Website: lowes
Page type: receipt
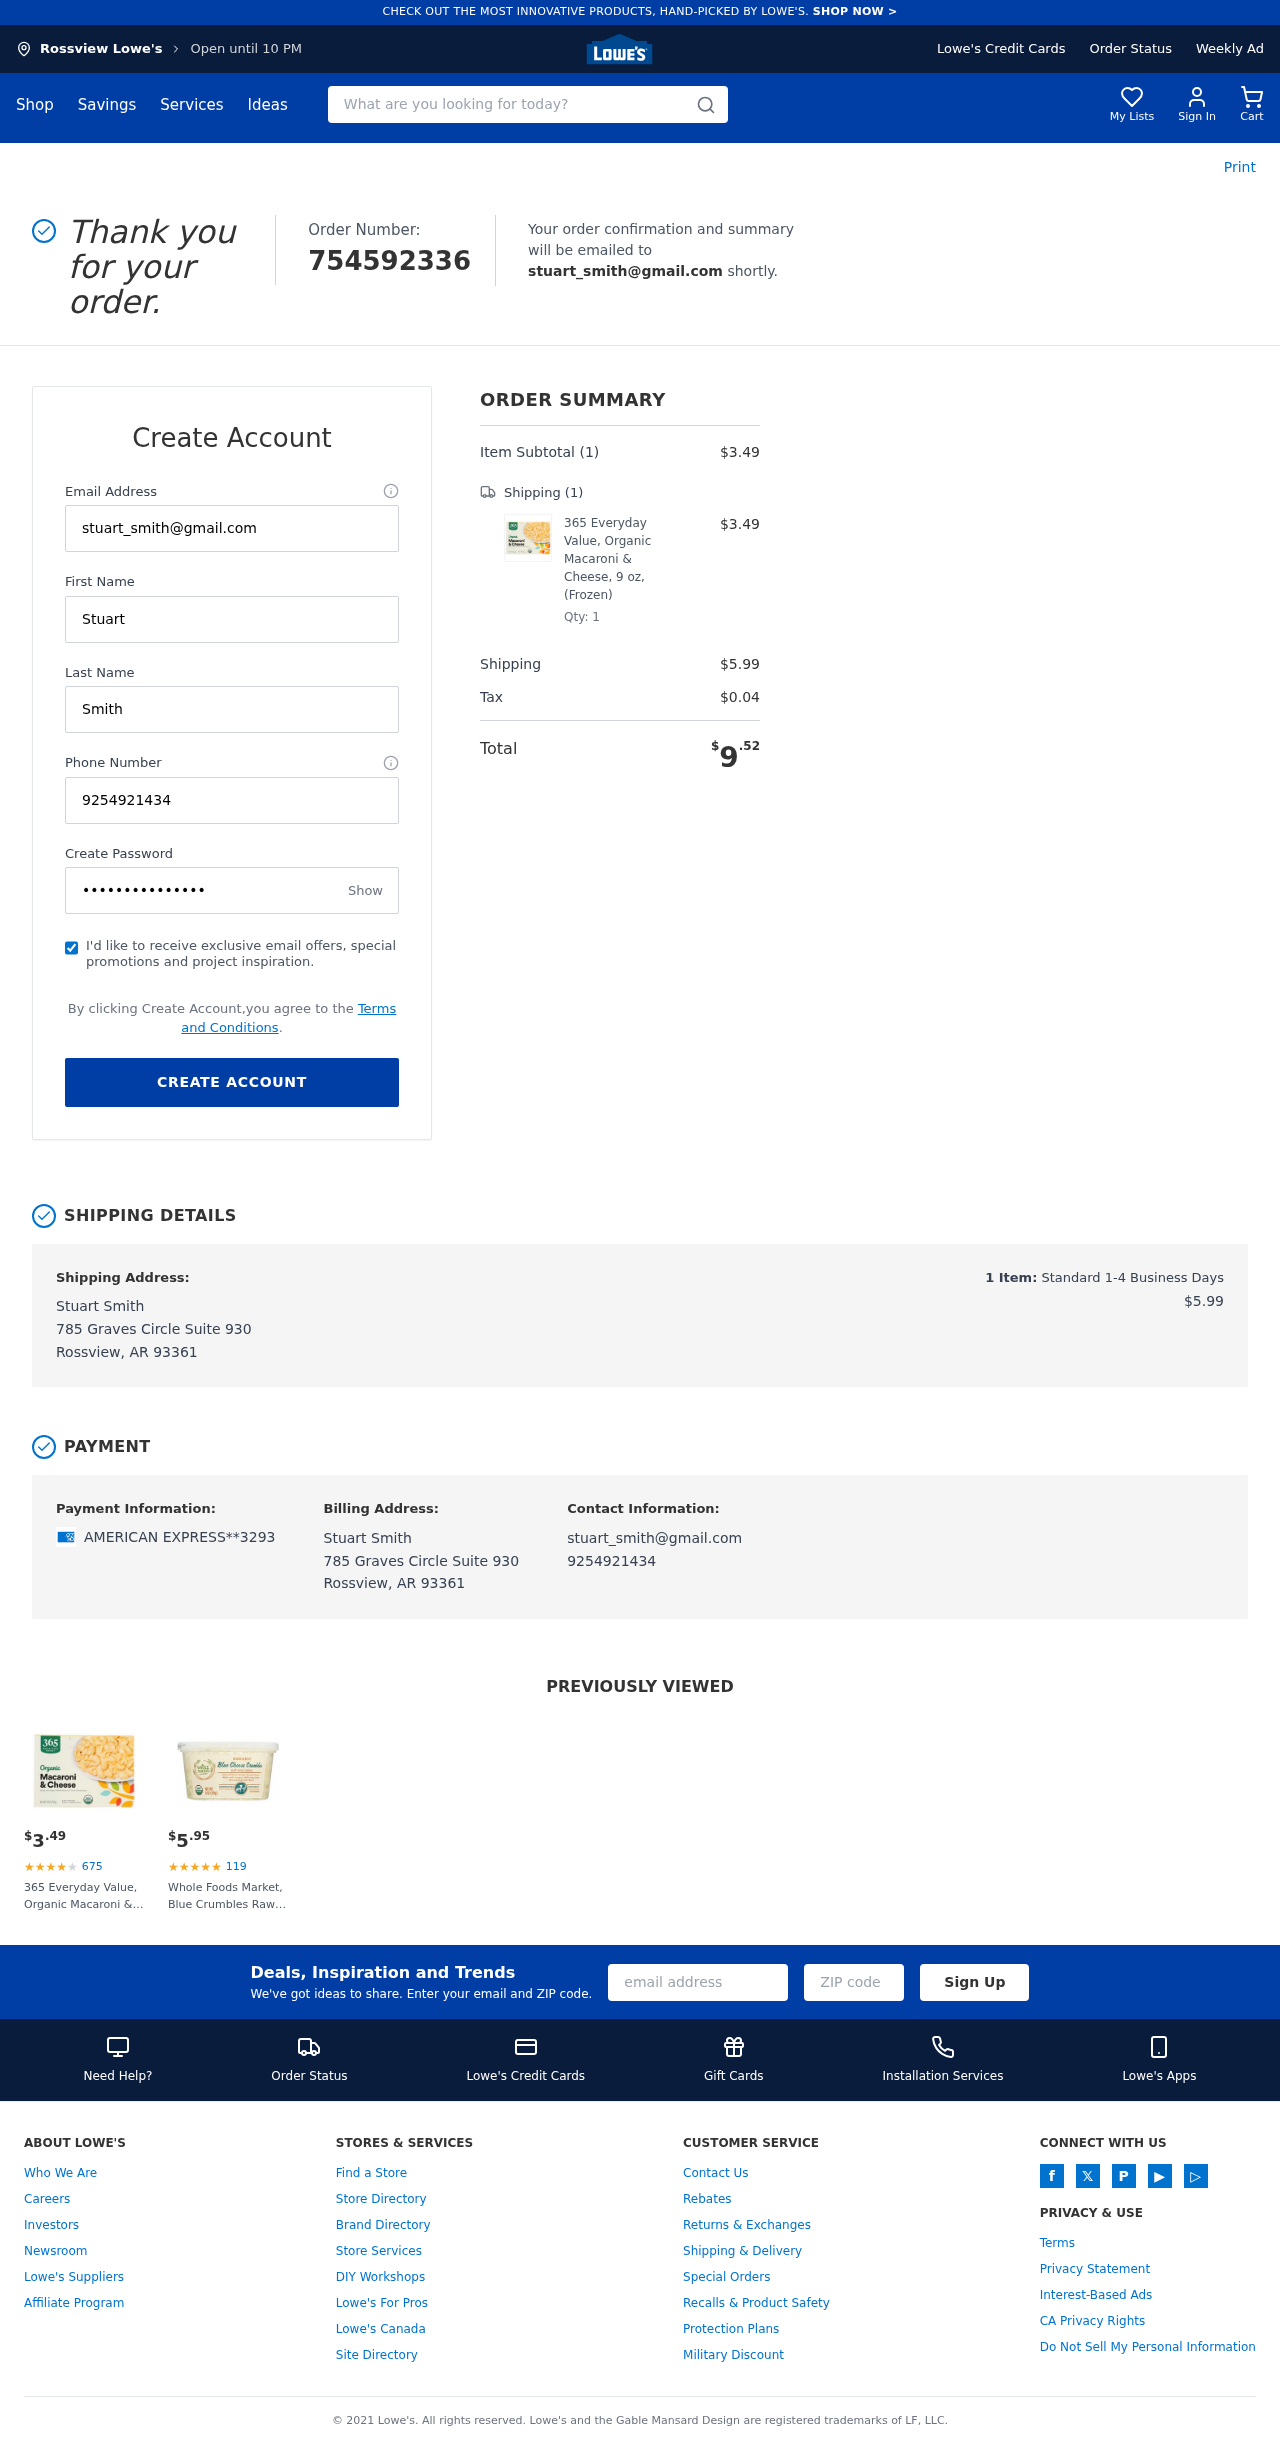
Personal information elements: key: PII_CARD_LAST4
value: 3293
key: PII_CARD_TYPE
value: AMERICAN EXPRESS
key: PII_CITY
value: Rossview
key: PII_EMAIL
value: stuart_smith@gmail.com
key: PII_FULLNAME
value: Stuart Smith
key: PII_PHONE
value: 9254921434
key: PII_STREET
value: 785 Graves Circle Suite 930
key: PII_FIRSTNAME
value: Stuart
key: PII_LASTNAME
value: Smith
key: PII_CITY_STATE_ZIP
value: Rossview, AR 93361
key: PII_FULLNAME2
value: Stuart Smith
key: PII_FULLNAME3
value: Stuart Smith
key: PII_FIRSTNAME2
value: Stuart
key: PII_FIRSTNAME3
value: Stuart
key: PII_LASTNAME2
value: Smith
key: PII_LASTNAME3
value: Smith
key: PII_FIRSTNAME_DERIVED
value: Stuart
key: PII_LASTNAME_DERIVED
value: Smith
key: PII_FULLNAME_DERIVED
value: Stuart Smith
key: PII_NAME_FULL_DERIVED
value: Stuart Smith
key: PII_STREET2
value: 785 Graves Circle Suite 930
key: PII_CITY_STATE_ZIP2
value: Rossview, AR 93361
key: PII_EMAIL2
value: stuart_smith@gmail.com
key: PII_EMAIL3
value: stuart_smith@gmail.com
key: PII_PHONE_LINE
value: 1434
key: PII_PHONE_SUFFIX
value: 1434
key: PII_PHONE2
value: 9254921434
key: PII_PHONE3
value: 9254921434
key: PII_PHONE_NUMERIC
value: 9254921434
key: PII_PHONE_LINE_NUMERIC
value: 1434
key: PII_PHONE_SUFFIX_NUMERIC
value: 1434
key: PII_PHONE2_NUMERIC
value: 9254921434
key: PII_PHONE3_NUMERIC
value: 9254921434
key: PII_PHONE_DIGITS
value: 9254921434
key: PII_PHONE_LAST4
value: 1434
Product elements: key: PRODUCT1_NAME
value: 365 Everyday Value, Organic Macaroni & Cheese, 9 oz, (Frozen)
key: PRODUCT1_PRICE
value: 3.49
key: PRODUCT1_QUANTITY
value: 1
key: PRODUCT2_NAME
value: Whole Foods Market, Blue Crumbles Raw, 6 Ounce
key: PRODUCT2_NUM_RATINGS
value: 119
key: PRODUCT2_PRICE
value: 5.95
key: PRODUCT1_PRICE2
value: $3.49
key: PRODUCT1_RATING2
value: ★
★
★
★
★
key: PRODUCT1_NUM_RATINGS2
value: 675
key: PRODUCT1_NAME2
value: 365 Everyday Value, Organic Macaroni & Cheese, 9 oz, (Frozen)
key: PRODUCT2_RATING
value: ★
★
★
★
★
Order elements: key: ORDER_ID
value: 754592336
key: ORDER_NUM_ITEMS
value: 1
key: ORDER_SUBTOTAL
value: $3.49
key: ORDER_NUM_ITEMS2
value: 1
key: ORDER_SHIPPING_COST
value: $5.99
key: ORDER_TAX
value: $0.04
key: ORDER_TOTAL
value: $9.52
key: ORDER_NUM_ITEMS3
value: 1
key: ORDER_SHIPPING_COST2
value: $5.99
Search elements: key: HEADER_SEARCH
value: What are you looking for today?